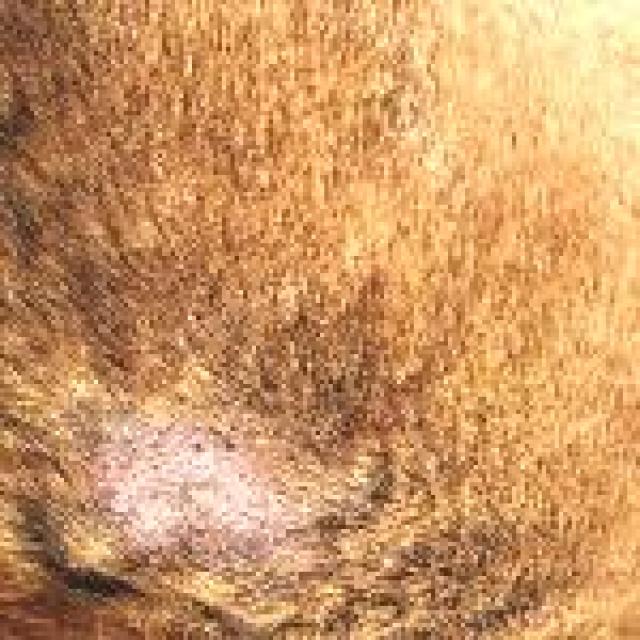
Canine fungal skin infection — characterized by alopecia, scaling, crusting, and circular lesions. Common agents include Malassezia and Candida species.